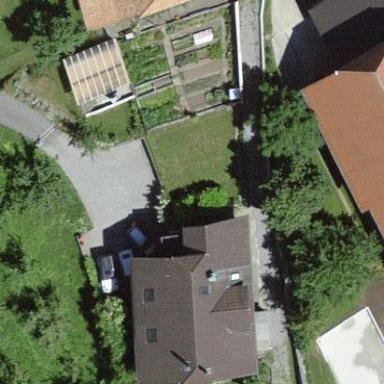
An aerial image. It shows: Residential building.